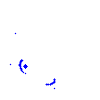
Particle: pion